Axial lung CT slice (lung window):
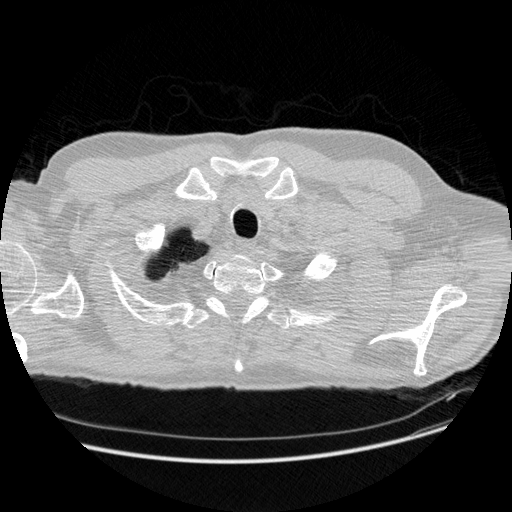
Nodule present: no